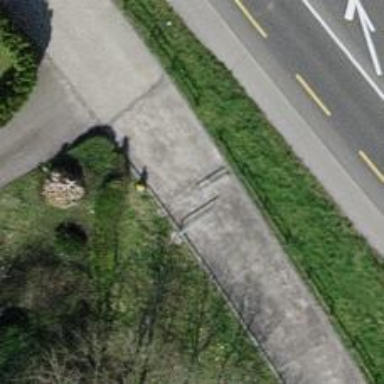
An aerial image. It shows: Lift gate barrier.